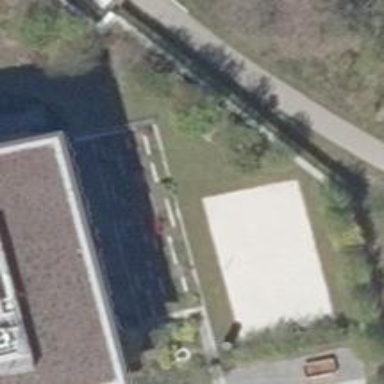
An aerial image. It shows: Beach volleyball pitch for leisure activities.